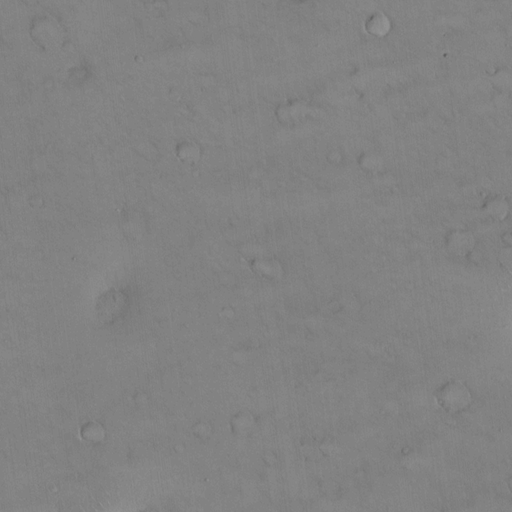
Classes present: Background, Cone